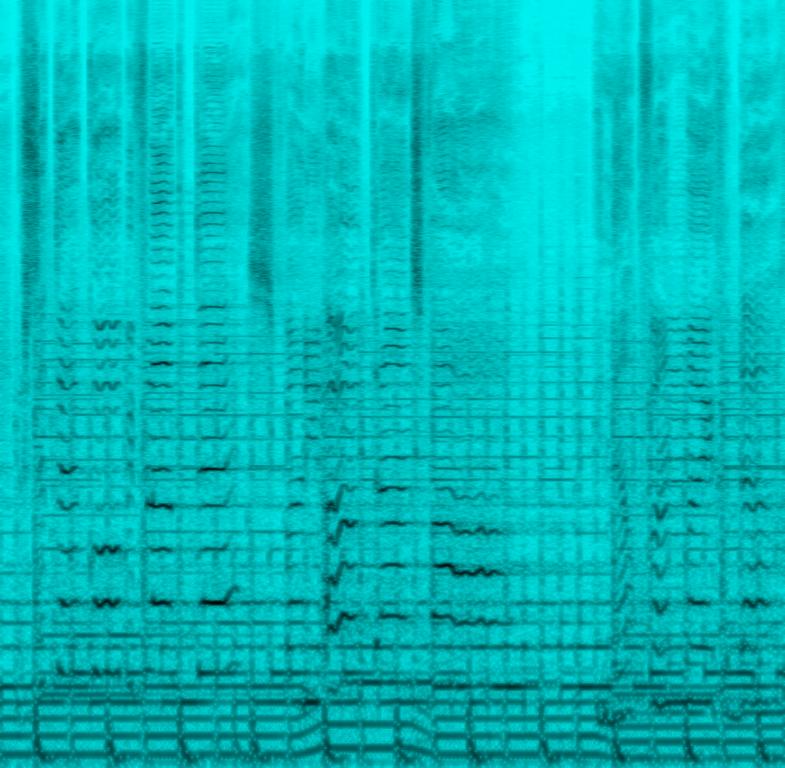
This country song features a female voice singing the main melody. The melody is a contemporary country song melody. This is accompanied by the kick drum playing on every count. A synth is playing a repetitive melody in the background using two note groups. A guitar plays chords in the background. The bass plays the root notes of the chords. The mood of this song is romantic. This song can be played in a romantic movie.